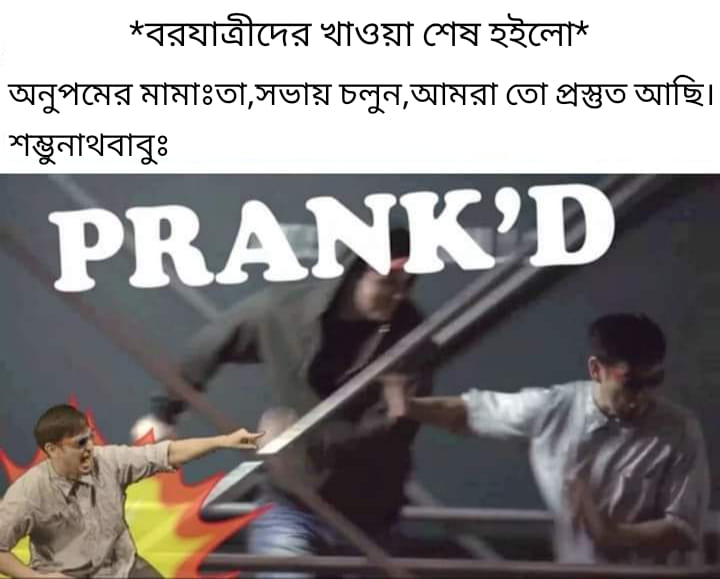
Caption: *বরযাত্রীদের খাওয়া শেষ হইলো*     অনুপমের মামাঃ তা , সভায় চলুন , আমরা তো প্রস্তুত আছি ।    শম্ভনাথবাবুঃ     PRANK'D
Label: non-hate